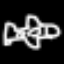
Label: airplane